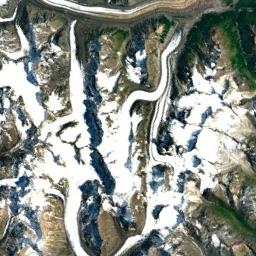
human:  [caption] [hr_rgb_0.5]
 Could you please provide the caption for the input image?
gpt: There is snow on the part of the snowberg .

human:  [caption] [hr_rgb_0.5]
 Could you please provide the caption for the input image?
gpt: The snow berg is consist of green plants,Bare land and white snow .

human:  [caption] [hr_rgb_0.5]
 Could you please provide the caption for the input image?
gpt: The snowberg has some valley glaciers and some U-shaped valleys are in the snowberg .

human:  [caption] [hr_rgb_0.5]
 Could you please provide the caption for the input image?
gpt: White, Brown, And green transitions from the peaks to the bottom of the peaks in the Snow Mountain Range .

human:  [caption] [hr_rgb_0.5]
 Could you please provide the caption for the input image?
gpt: There are much snow and some green land on the snowberg .